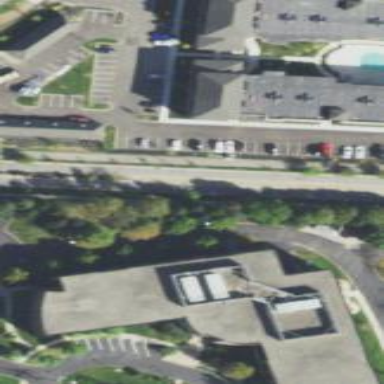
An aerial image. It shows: Office building.